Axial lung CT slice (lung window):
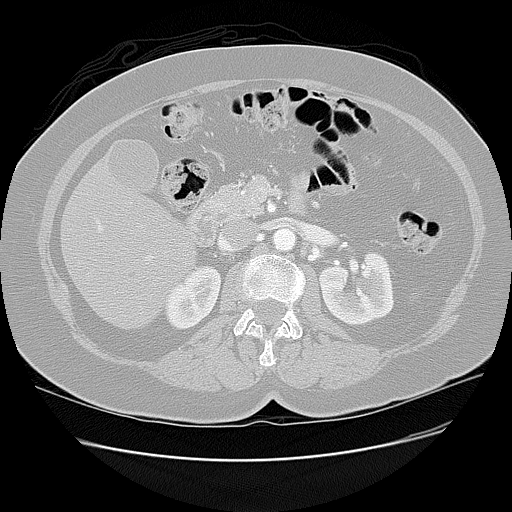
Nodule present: no